Field crop: maize
Growth stage: 2
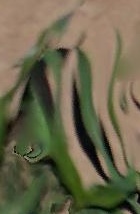
Species: maize